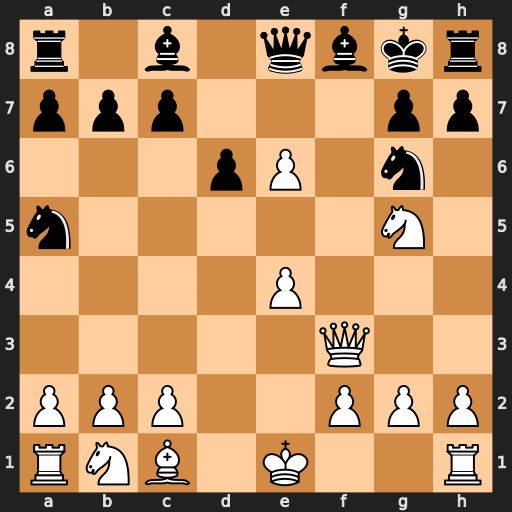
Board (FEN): r1b1qbkr/ppp3pp/3pP1n1/n5N1/4P3/5Q2/PPP2PPP/RNB1K2R
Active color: w
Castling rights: KQ
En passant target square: -
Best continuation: Qf7+ Qxf7 exf7#